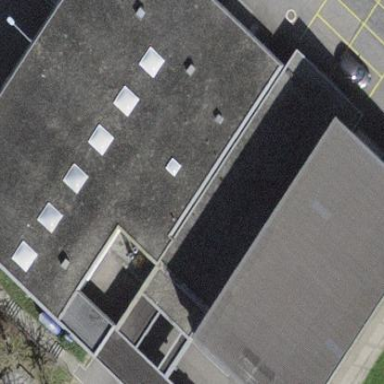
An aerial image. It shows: School building.